Question: I am having some trouble selecting a hidden menu item on a work webpage using <URL> for vba. I have tried to use 'WebDriver.Mouse.MouseTo' to hover over each menu option so that I can select the object nested "beneath" it, but after the first hover the object cannot be found.
In the picture below I intend to navigate like this:
'''
Pricing Admin
System Admin
Multi-PAG Upload
'''

To do this, I have to hover over and subsequently hover over so that menu appears to click on . I have successfully gotten the driver to hover over which brings up first menu list with three items ending in . However, trying to 'FindElement()' for so that I can hover on it has proven very difficult.
I tend get an 'object required' error or an 'XPath selector invalid' depending on the method that I attempt. I start having problems at 'Set systemAdmin ='.
Any advice would be welcome!
'''
Public Sub SeleniumTest()
Dim driver As New WebDriver
'open chrome to site
driver.start "chrome"
driver.Get "http://www.website.net"
'login
driver.FindElementByName("j_username").SendKeys ("user")
driver.FindElementByName("j_password").SendKeys ("pass")
driver.FindElementById("submit_button").Click
'hover over Pricing Admin
Dim pricingAdmin As WebElement
Set pricingAdmin = driver.FindElementById("prcngAdmMnuFrm:prcngAdmMnu")
driver.Mouse.MoveTo pricingAdmin
Dim systemAdmin As WebElement
'neither selection method below works properly
' Set systemAdmin = driver.FindElementByXPath("//*[contains(text(),'System Admin')]")
' Set systemAdmin = driver.FindElementByXPath("//div[@id='prcngAdmMnuFrm:prcngAdmMnu']/div/div/ul/li/ul/li[3]/ul/li[4]/a/span/span")
driver.Mouse.MoveTo systemAdmin
Dim multiPagUpload As WebElement
' Set multiPagUpload = driver.FindElement("??")
multiPagUpload.Click
'closes browser window
driver.Quit
End Sub
'''
Here is the (abridged) HTML for the site. I trimmed out a bit of the lists for simplicity's sake but if it's actually necessary (for using javascript, etc) let me know and I can pop more in.
'''
<div id="prcngAdmMnuFrm:prcngAdmMnu" style="">
<div class="ui-widget ui-widget-content wijmo-wijmenu ui-corner-all ui-helper-clearfix wijmo-wijmenu-horizontal" aria-activedescendant="ui-active-menuitem" role="menubar">
<div class="scrollcontainer checkablesupport">
<ul style="display: block;" class="wijmo-wijmenu-list ui-helper-reset" tabindex="0">
<li role="menuitem" class="ui-widget wijmo-wijmenu-item ui-state-default ui-corner-all wijmo-wijmenu-parent" aria-haspopup="true" style="">
<a href="#" class="wijmo-wijmenu-link ui-corner-all" id="">
<span class="wijmo-wijmenu-text">
<span class="wijmo-wijmenu-text">Pricing Admin</span>
</span>
<span class="ui-icon ui-icon-triangle-1-s"></span>
</a>
<ul class="wijmo-wijmenu-list ui-widget-content ui-corner-all ui-helper-clearfix wijmo-wijmenu-child" style="display: none; left: 0px; top: 38px; position: absolute; list-style-type: none;" aria-hidden="true">
<li role="menuitem" class="ui-widget wijmo-wijmenu-item ui-state-default ui-corner-all wijmo-wijmenu-parent" aria-haspopup="true" style="">
<a href="#" class="wijmo-wijmenu-link ui-corner-all ui-state-focus">
<span class="wijmo-wijmenu-text">
<span class="wijmo-wijmenu-text">System Admin</span>
</span>
<span class="ui-icon ui-icon-triangle-1-e"></span>
</a>
<ul class="wijmo-wijmenu-list ui-widget-content ui-corner-all ui-helper-clearfix wijmo-wijmenu-child" style="display: none; left: 215px; top: -1px; position: absolute; list-style-type: none;" aria-hidden="true">
<li role="menuitem" class="ui-widget wijmo-wijmenu-item ui-state-default ui-corner-all">
<a onclick="showProcessingMessage('Loading');;var self = this; setTimeout(function() { var f = function(opt){ice.ace.ab(ice.ace.extendAjaxArgs({&quot;source&quot;:&quot;prcngAdmMnuFrm:menu_pad_sa_multi&quot;,&quot;execute&quot;:'@all',&quot;render&quot;:'@all',&quot;event&quot;:&quot;activate&quot;}, opt));}; f({node:self});}, 10);" style="cursor:pointer;" class="wijmo-wijmenu-link ui-corner-all">
<span class="wijmo-wijmenu-text">
<span class="wijmo-wijmenu-text">Multi-PAG Upload</span>
</span>
</a>
</li>
</ul>
</li>
</ul>
</li>
</ul>
</div>
</div>
<script type="text/javascript">
var widget_prcngAdmMnuFrm_prcngAdmMnu = ice.ace.create("Menubar", ["prcngAdmMnuFrm:prcngAdmMnu", {
"autoSubmenuDisplay": true,
"direction": "auto",
"animation": {
"animated": "fade",
"duration": 400
}
}]);
</script>
</div>
'''
If I've left anything out that you need to troubleshoot, please let me know!
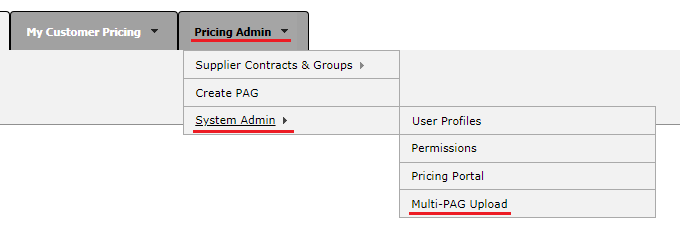
Answer: The xpath which is used in the code is not correct. my suggesting to find the anchor element and move the mouse over.
'''
'Hover over Pricing Admin
Dim systemAdmin As WebElement
Set systemAdmin = driver.FindElementByXPath("//a[.//span[contains(.,'System Admin')]]")
driver.Mouse.MoveTo pricingAdmin
'''
If the mouse hover does not work, we can still try to handle the menu by clicking on the anchor element and then sendkeys (keys.Arrow_Right)
'''
Dim multiPagUpload As WebElement
Set multiPagUpload = driver.FindElementByXPath("//a[.//span[contains(.,'Multi-PAG Upload')]]")
multiPagUpload.Click
'''